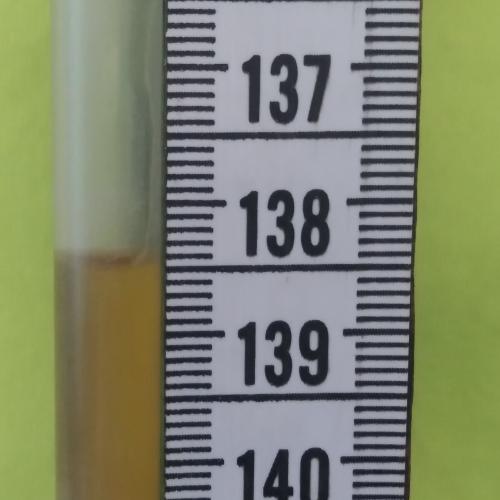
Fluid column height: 138.4 cm